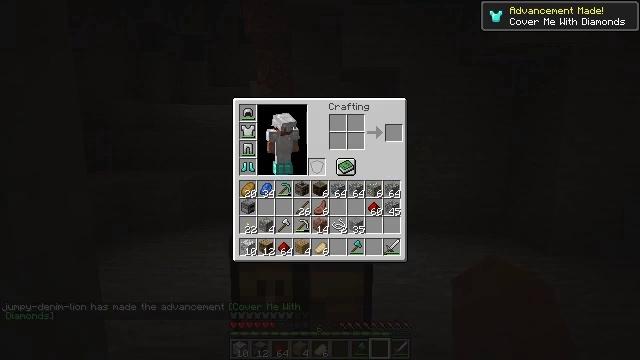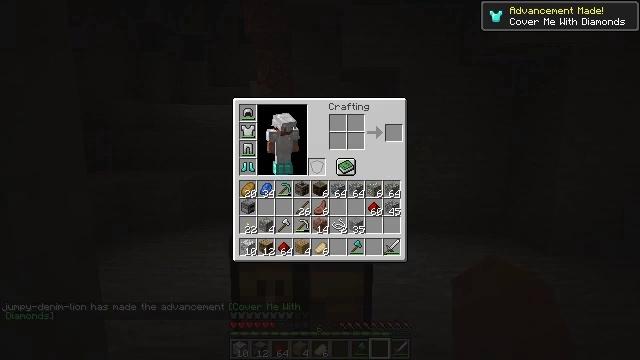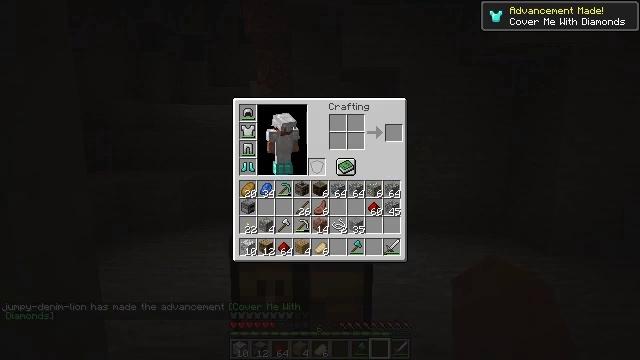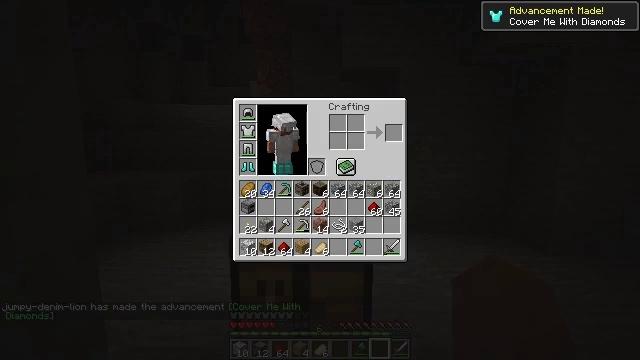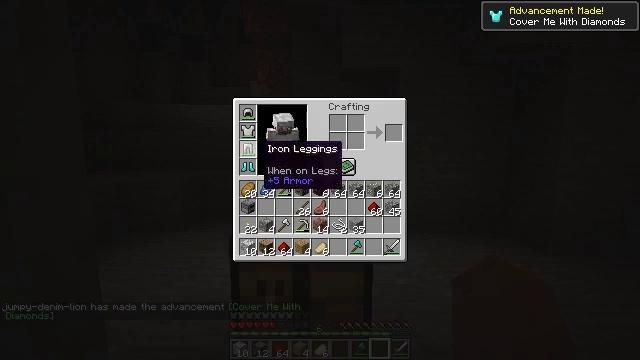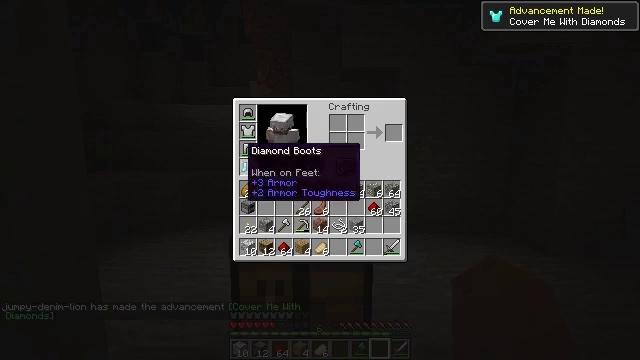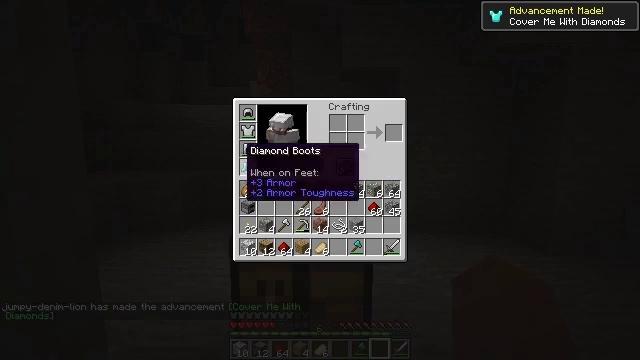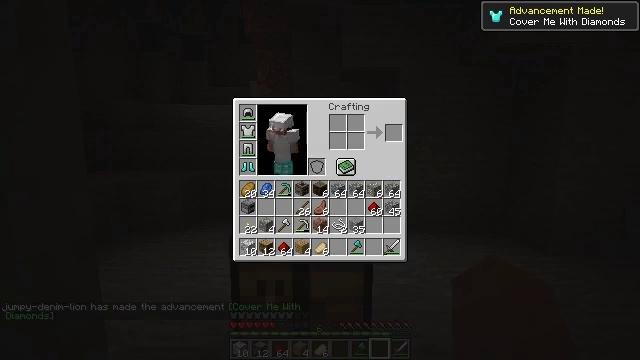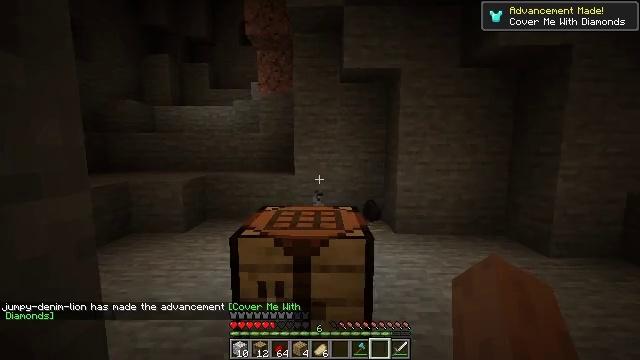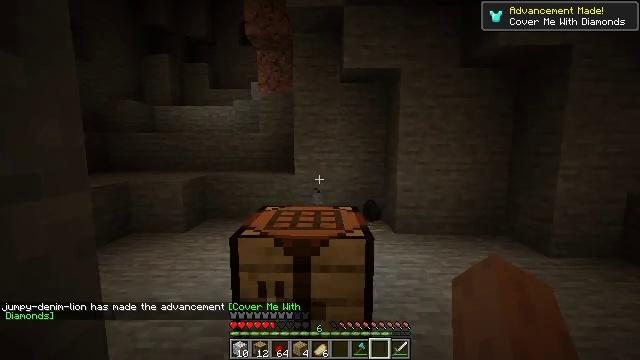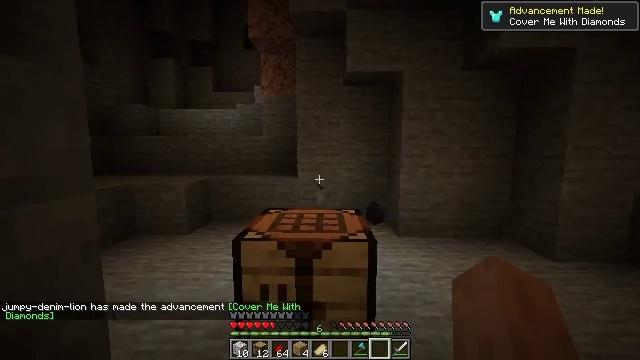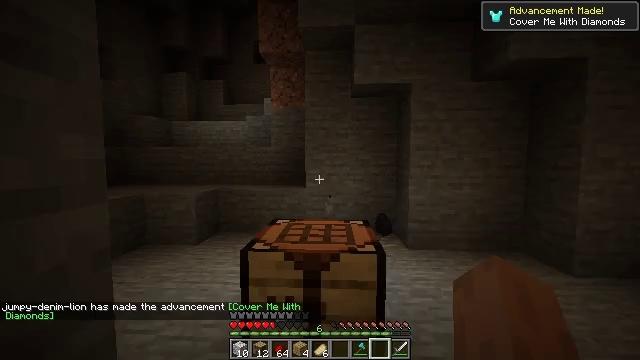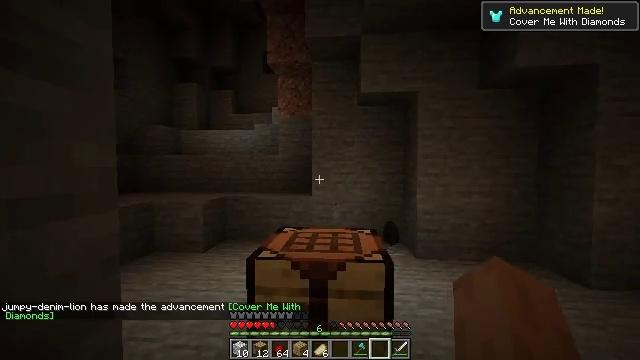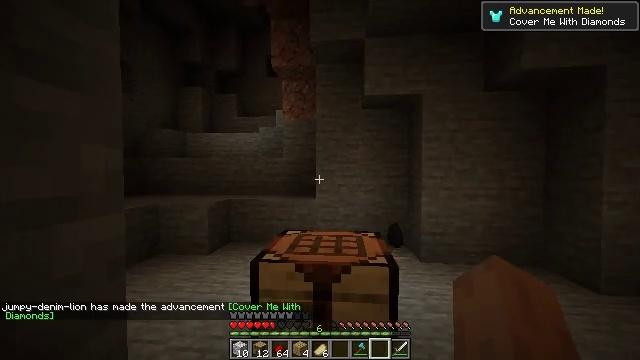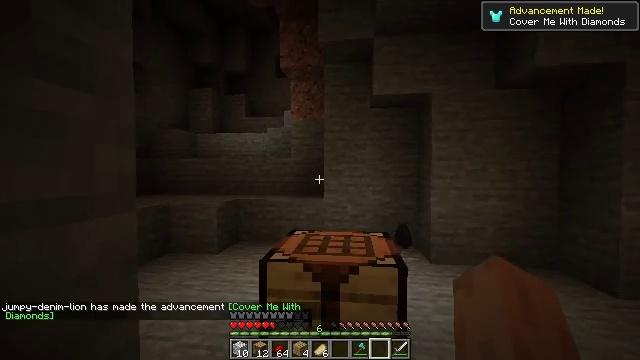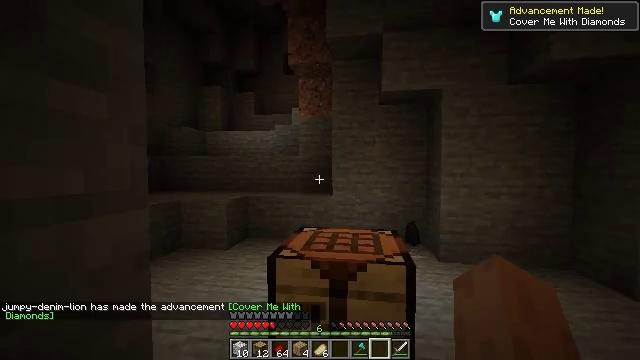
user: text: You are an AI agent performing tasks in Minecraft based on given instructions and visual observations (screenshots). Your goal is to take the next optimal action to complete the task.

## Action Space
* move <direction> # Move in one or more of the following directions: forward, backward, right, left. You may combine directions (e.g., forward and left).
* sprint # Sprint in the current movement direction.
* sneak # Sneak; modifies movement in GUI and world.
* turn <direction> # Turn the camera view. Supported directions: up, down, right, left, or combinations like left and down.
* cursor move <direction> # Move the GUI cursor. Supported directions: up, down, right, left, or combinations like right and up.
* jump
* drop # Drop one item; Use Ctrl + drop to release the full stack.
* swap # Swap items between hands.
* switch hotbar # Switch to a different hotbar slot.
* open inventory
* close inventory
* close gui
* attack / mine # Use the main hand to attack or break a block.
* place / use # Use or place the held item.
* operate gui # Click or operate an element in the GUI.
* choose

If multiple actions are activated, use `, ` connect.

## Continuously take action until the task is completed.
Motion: motion action
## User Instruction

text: Put back the crafting table.
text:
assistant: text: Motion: no_op
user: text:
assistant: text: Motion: no_op
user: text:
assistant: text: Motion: cursor move left
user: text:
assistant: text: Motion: cursor move left
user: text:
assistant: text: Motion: cursor move left
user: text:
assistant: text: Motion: no_op
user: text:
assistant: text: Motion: no_op
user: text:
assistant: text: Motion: close inventory
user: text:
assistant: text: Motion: close inventory
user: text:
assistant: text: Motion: close inventory
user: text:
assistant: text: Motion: turn left and up
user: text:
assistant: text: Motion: turn left and up
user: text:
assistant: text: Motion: no_op
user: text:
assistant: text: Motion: turn left
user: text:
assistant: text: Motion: move back, turn left
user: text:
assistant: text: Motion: move back, turn left and down
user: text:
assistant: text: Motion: move back and move right, turn left and down
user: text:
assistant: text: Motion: move right
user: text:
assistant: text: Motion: move right
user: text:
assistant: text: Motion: move right
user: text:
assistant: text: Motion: move forward
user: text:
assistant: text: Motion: move forward
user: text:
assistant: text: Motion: move forward and move left
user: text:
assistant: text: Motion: move forward and move left
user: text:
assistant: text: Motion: move forward and move left
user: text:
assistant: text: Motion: turn down
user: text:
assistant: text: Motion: turn right and down
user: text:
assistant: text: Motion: turn down
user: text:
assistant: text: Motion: move back
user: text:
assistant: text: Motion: move back and move left